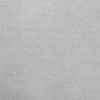
Atmospheric dust classification: dusty